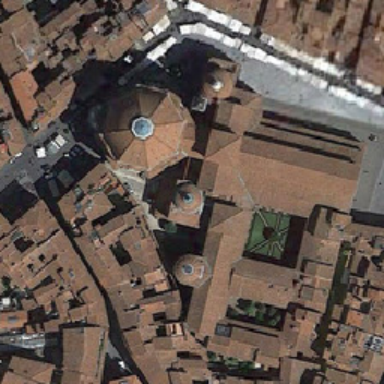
The red buildings in the church are closely linked .